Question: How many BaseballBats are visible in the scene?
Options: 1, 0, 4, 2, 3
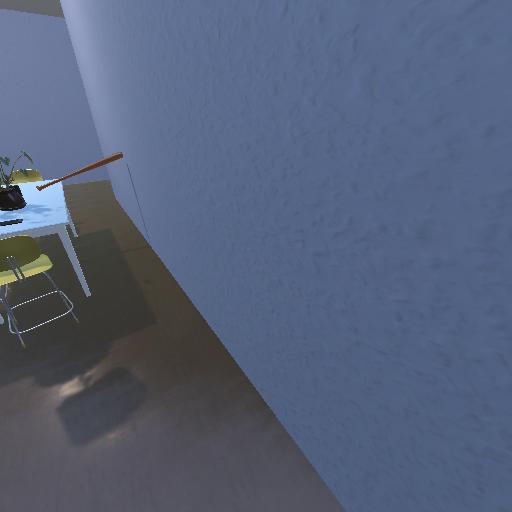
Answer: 1